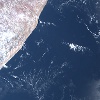
Label: water